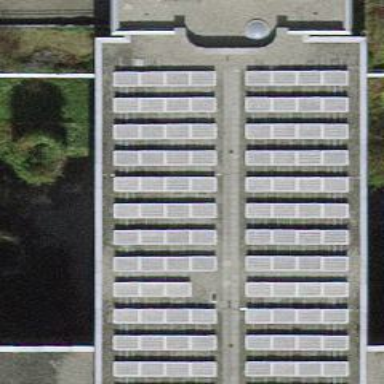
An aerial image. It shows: Solar photovoltaic panel generator placed on the roof.